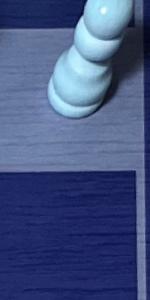
Label: Empty